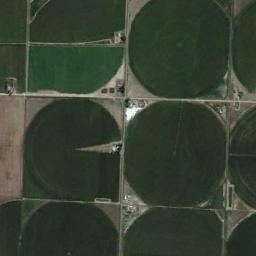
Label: circular_farmland